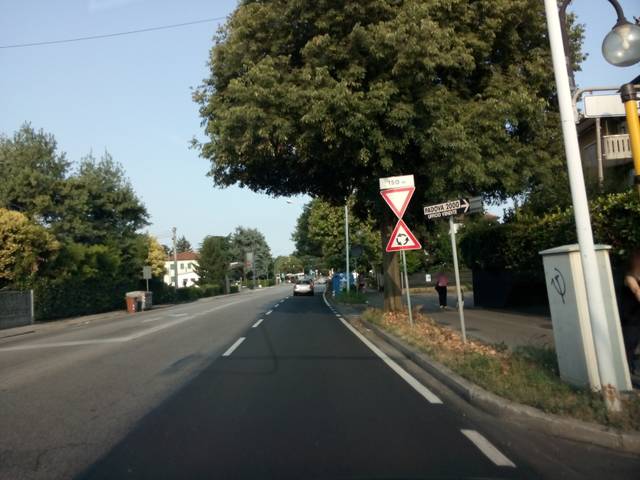
Region: Italy
Coordinates: 45.411, 11.846